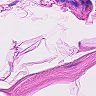
Metastatic tissue present: no